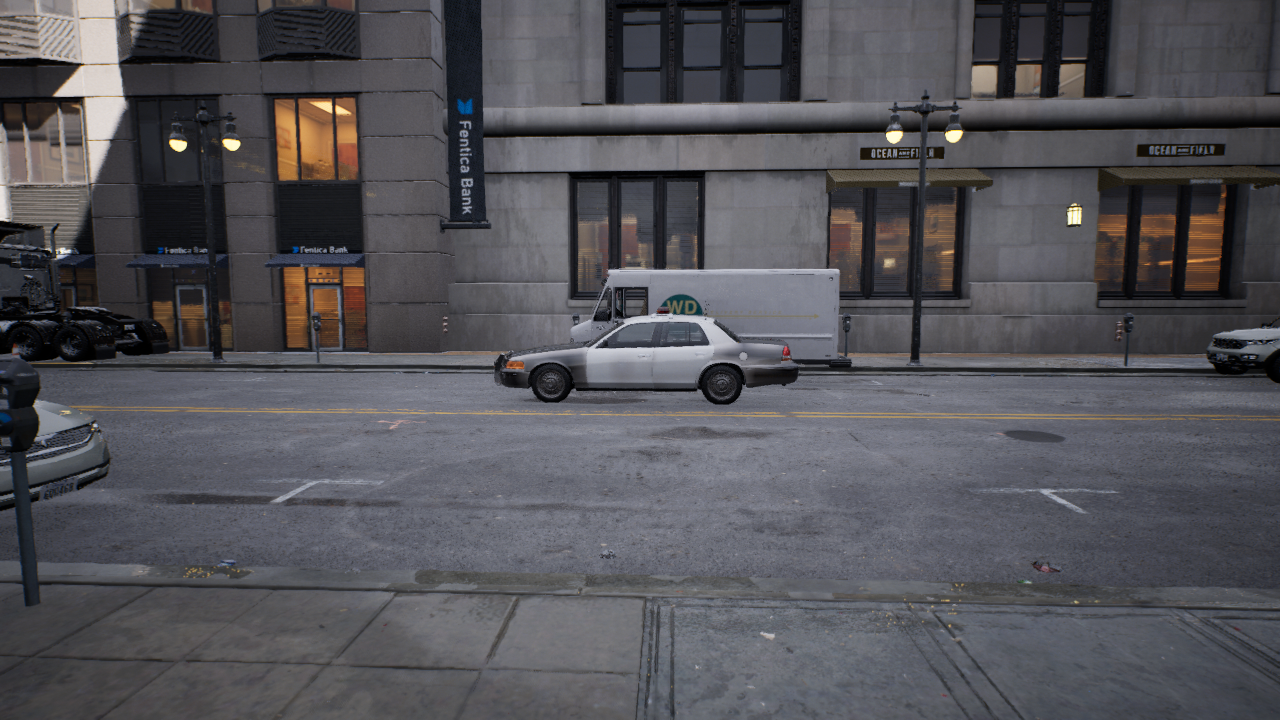
Venue: downtown
Lighting: clear day
Vehicle rig: sedan